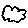
Label: cloud